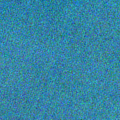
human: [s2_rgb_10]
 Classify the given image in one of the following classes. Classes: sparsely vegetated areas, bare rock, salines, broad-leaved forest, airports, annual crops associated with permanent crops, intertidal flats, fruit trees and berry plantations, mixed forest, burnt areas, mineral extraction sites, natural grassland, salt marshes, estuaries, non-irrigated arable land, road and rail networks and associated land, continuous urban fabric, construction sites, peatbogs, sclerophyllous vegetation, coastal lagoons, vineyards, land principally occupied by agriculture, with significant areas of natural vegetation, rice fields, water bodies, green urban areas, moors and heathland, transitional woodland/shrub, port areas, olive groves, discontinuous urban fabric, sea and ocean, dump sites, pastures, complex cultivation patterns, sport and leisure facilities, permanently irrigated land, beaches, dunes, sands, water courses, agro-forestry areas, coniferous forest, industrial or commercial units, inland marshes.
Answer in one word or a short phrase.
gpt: sea and ocean